Milling tool wear sample.
Tool blade image: 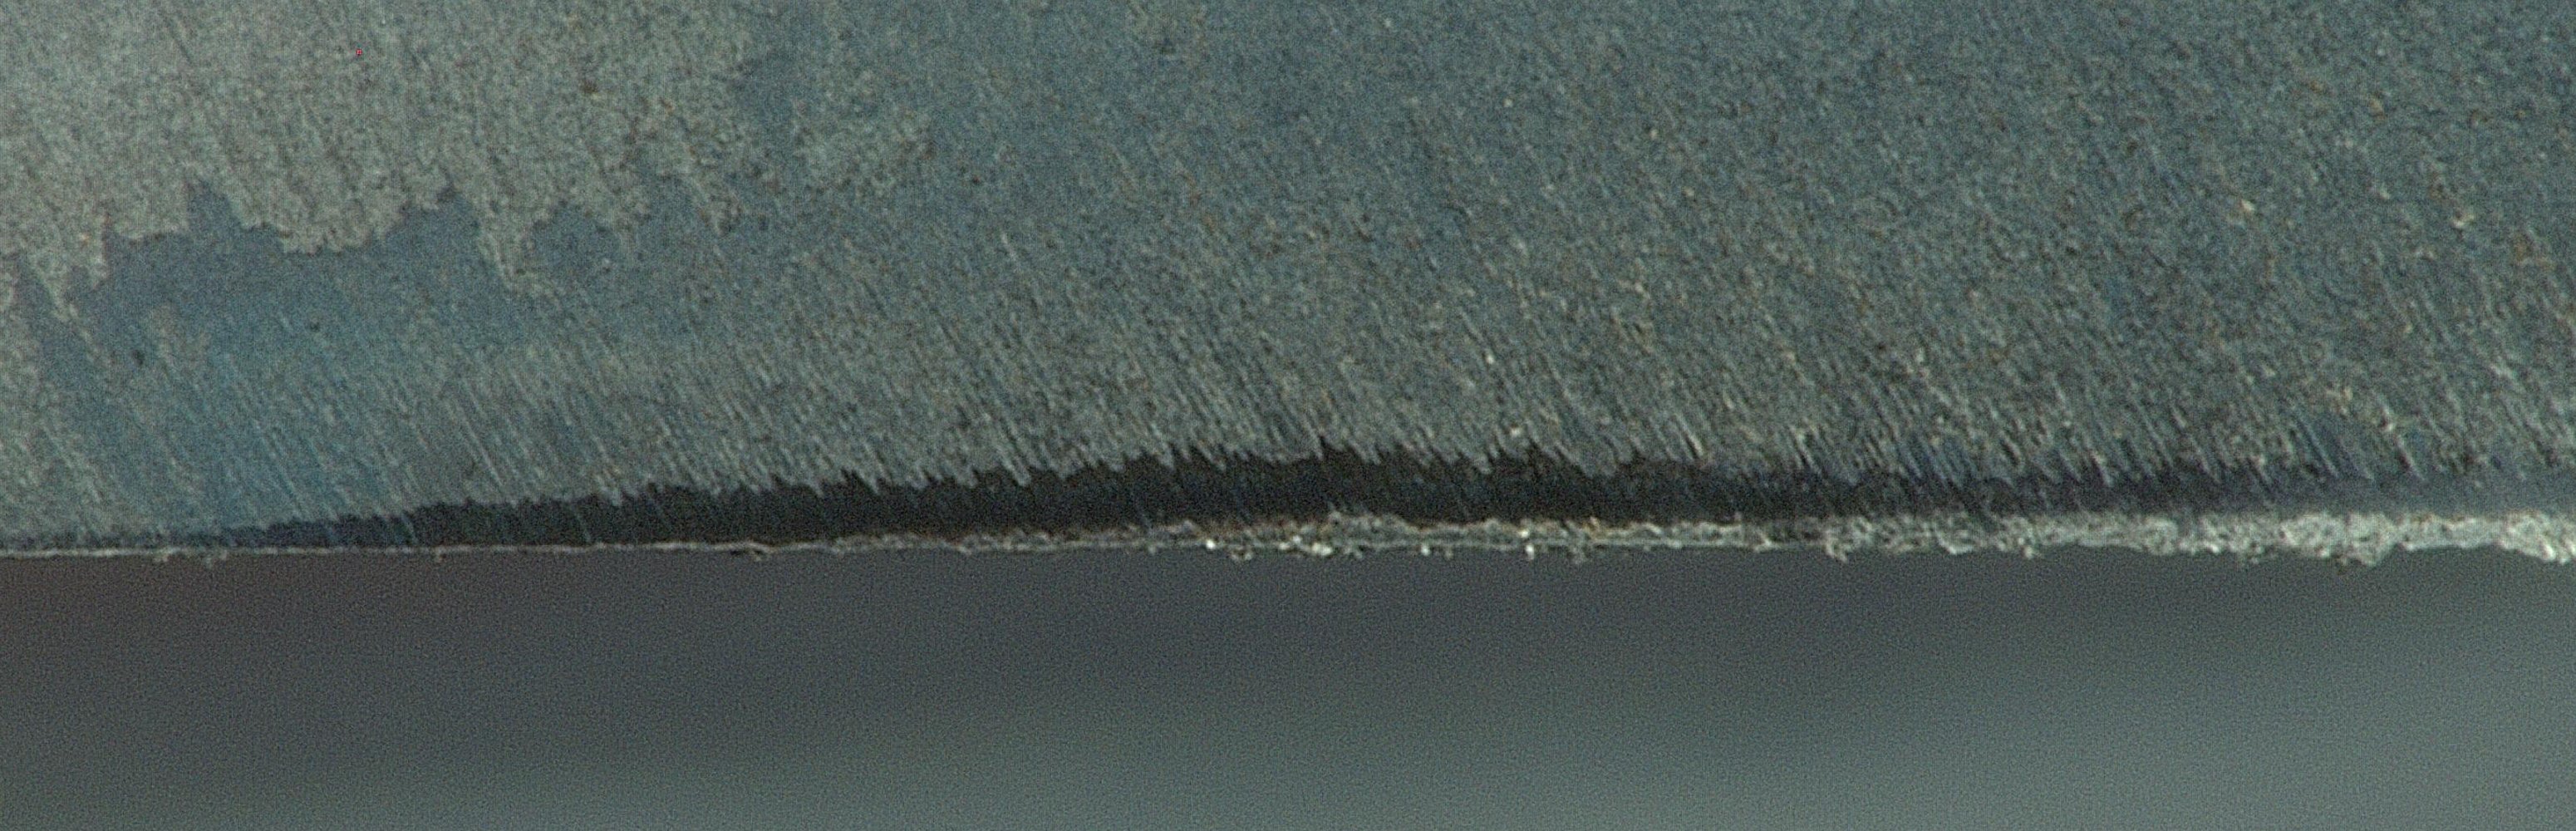
Chip image: 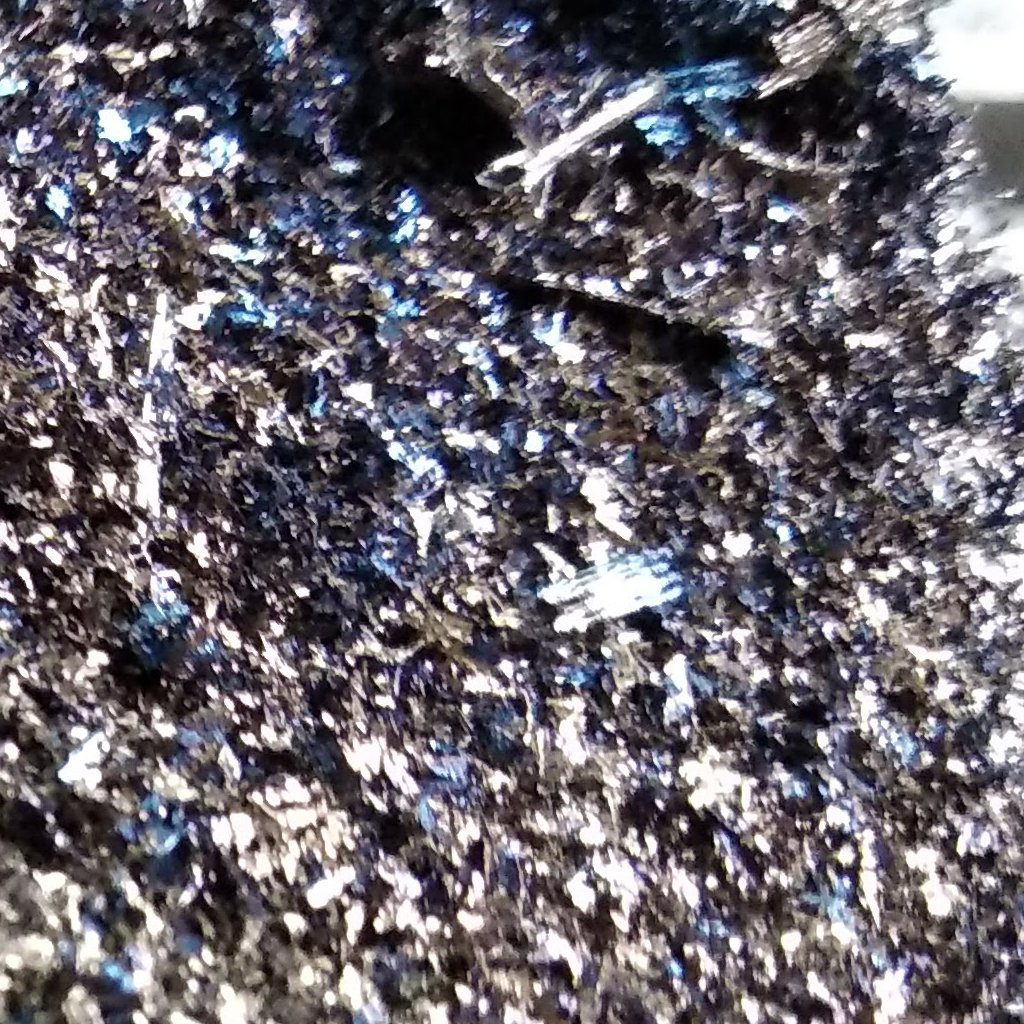
Workpiece image: 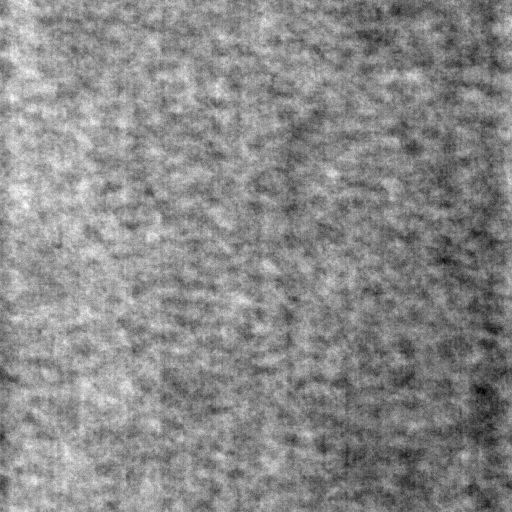
Tool wear state: used
Gaps: 0
Flank wear: 82.5
Overhang: 36
Force-signal Mel-spectrograms (X, Y, Z axes): 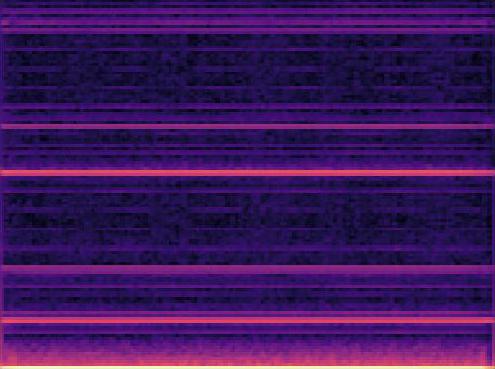 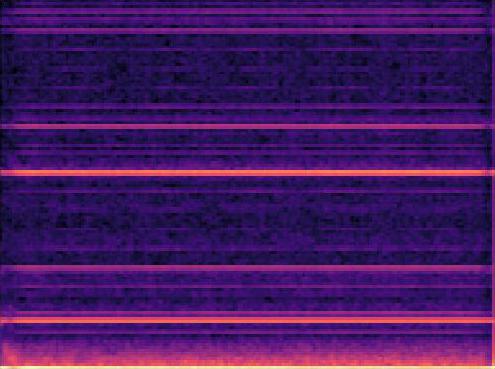 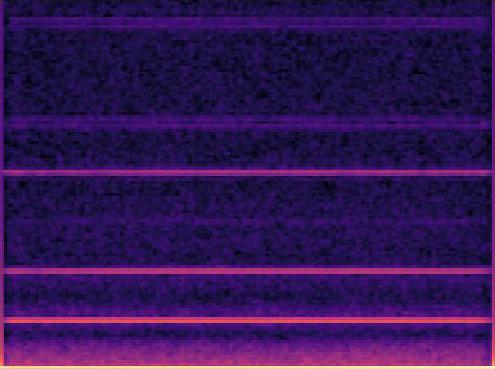
Force-signal scalograms (X, Y, Z axes): 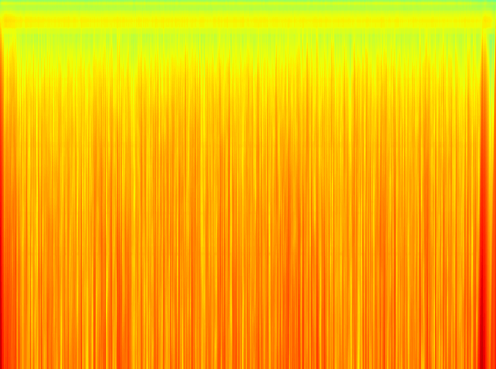 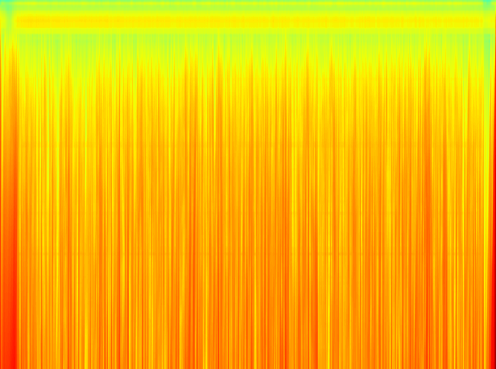 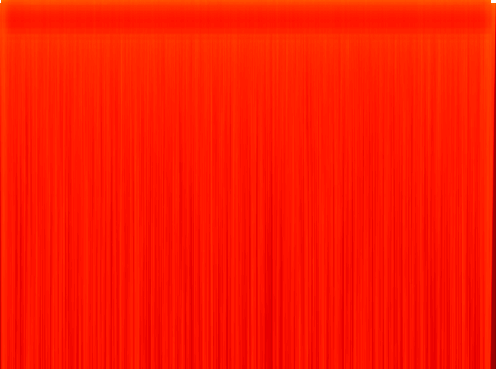
Force phase: steady_state_stabilization_wear